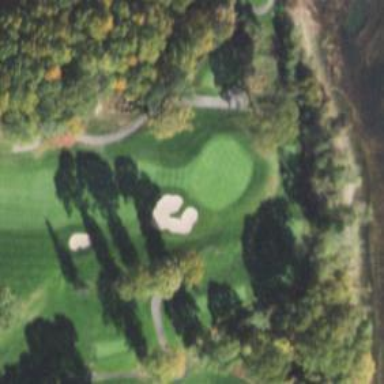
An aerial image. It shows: View of golf hole.